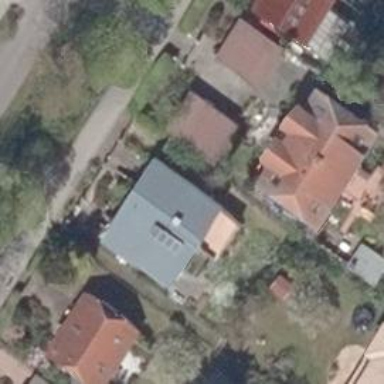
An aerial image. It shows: Detached building with gabled roof.